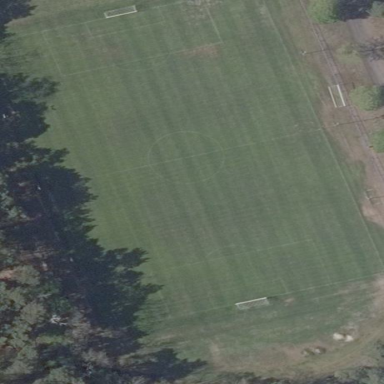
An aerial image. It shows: Soccer pitch for leisure land activities.